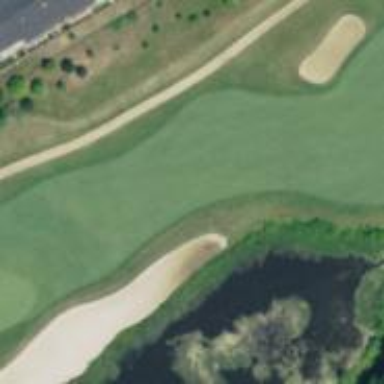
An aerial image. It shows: Golf bunker filled with sandy terrain.